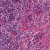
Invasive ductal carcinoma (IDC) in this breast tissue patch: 1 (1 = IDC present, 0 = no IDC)